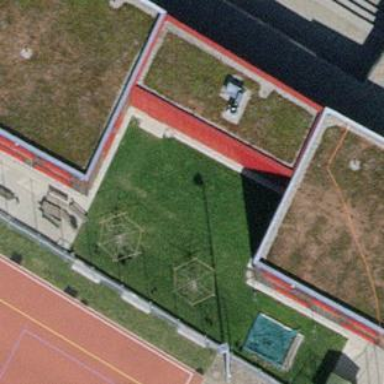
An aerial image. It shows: Kindergarten building.